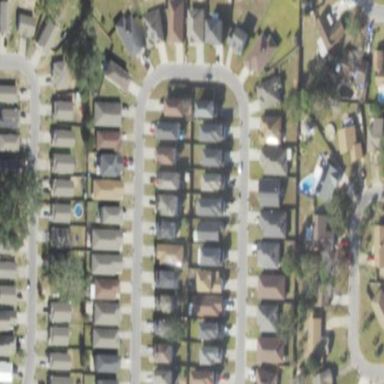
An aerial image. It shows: Residential area consisting of single-family homes.